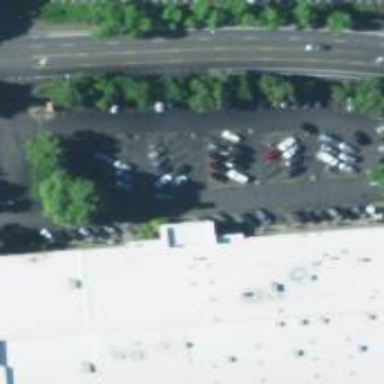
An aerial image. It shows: Parking space is available.